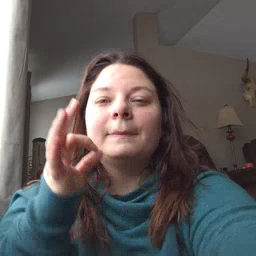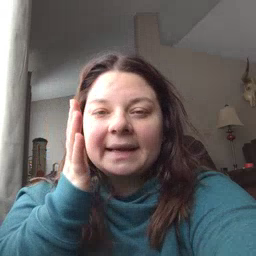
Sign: bee